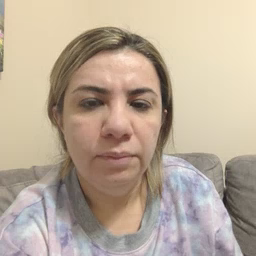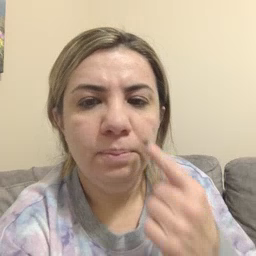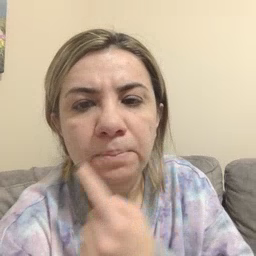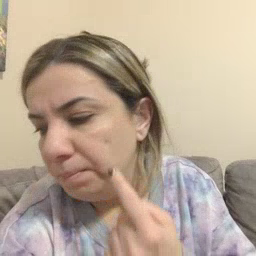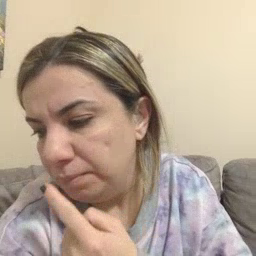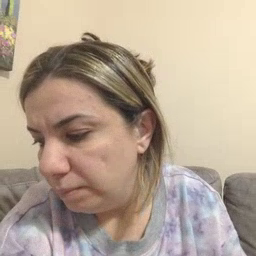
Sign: mouth